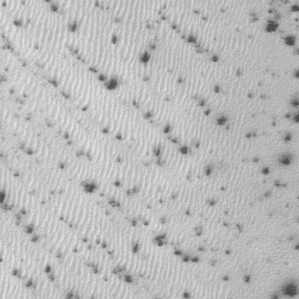
Label: frost